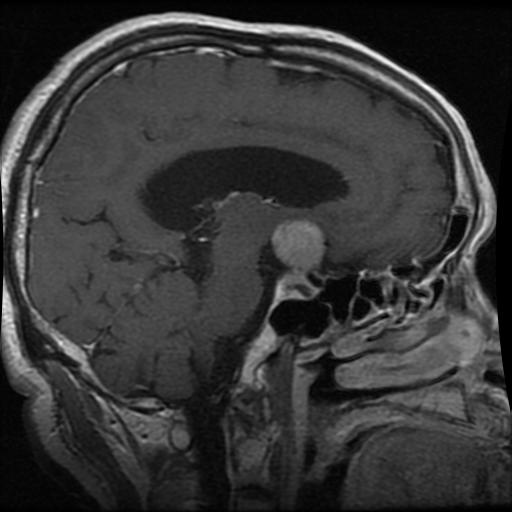
Label: pituitary